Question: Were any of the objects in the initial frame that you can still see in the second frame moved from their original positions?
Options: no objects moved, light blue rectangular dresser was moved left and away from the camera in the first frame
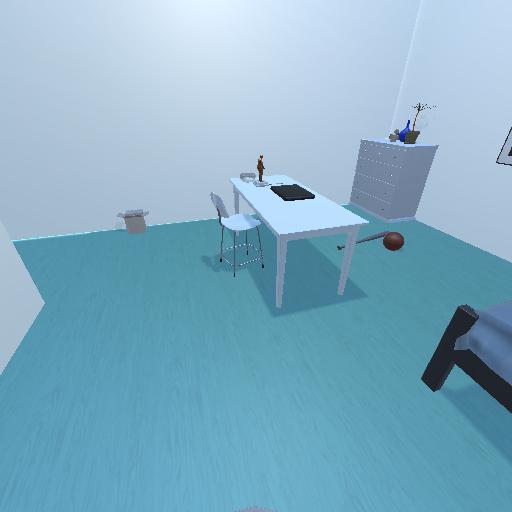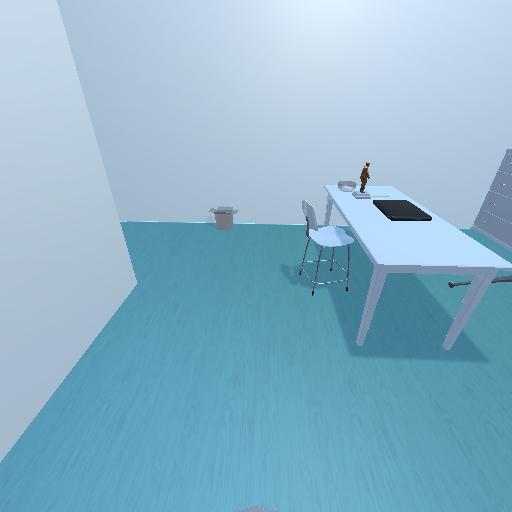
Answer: no objects moved